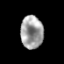
Tissue: prostate
Cell type: T cells
Senescence score: 0.3557
Nuclear area (px): 725
Mean DAPI intensity: 159.468